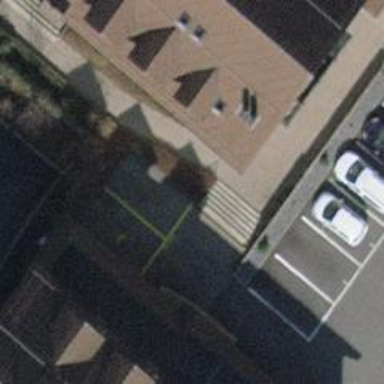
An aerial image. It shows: Set of steps on the road.